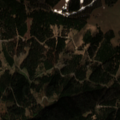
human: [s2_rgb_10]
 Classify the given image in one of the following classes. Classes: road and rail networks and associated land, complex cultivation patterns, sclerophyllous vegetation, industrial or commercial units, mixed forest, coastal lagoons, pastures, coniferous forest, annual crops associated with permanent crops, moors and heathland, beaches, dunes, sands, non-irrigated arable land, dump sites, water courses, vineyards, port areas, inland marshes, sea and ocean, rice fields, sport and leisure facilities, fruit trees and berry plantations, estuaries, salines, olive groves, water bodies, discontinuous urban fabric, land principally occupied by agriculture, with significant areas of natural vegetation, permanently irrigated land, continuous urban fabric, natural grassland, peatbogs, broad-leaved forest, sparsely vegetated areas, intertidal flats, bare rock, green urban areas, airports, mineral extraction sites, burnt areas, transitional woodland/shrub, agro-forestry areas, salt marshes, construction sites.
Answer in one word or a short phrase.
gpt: coniferous forest, mixed forest, natural grassland